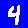
Digit: 4